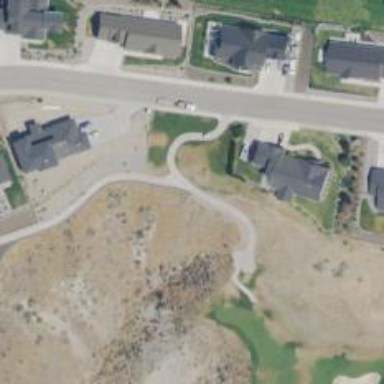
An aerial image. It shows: Path designated for golf carts.